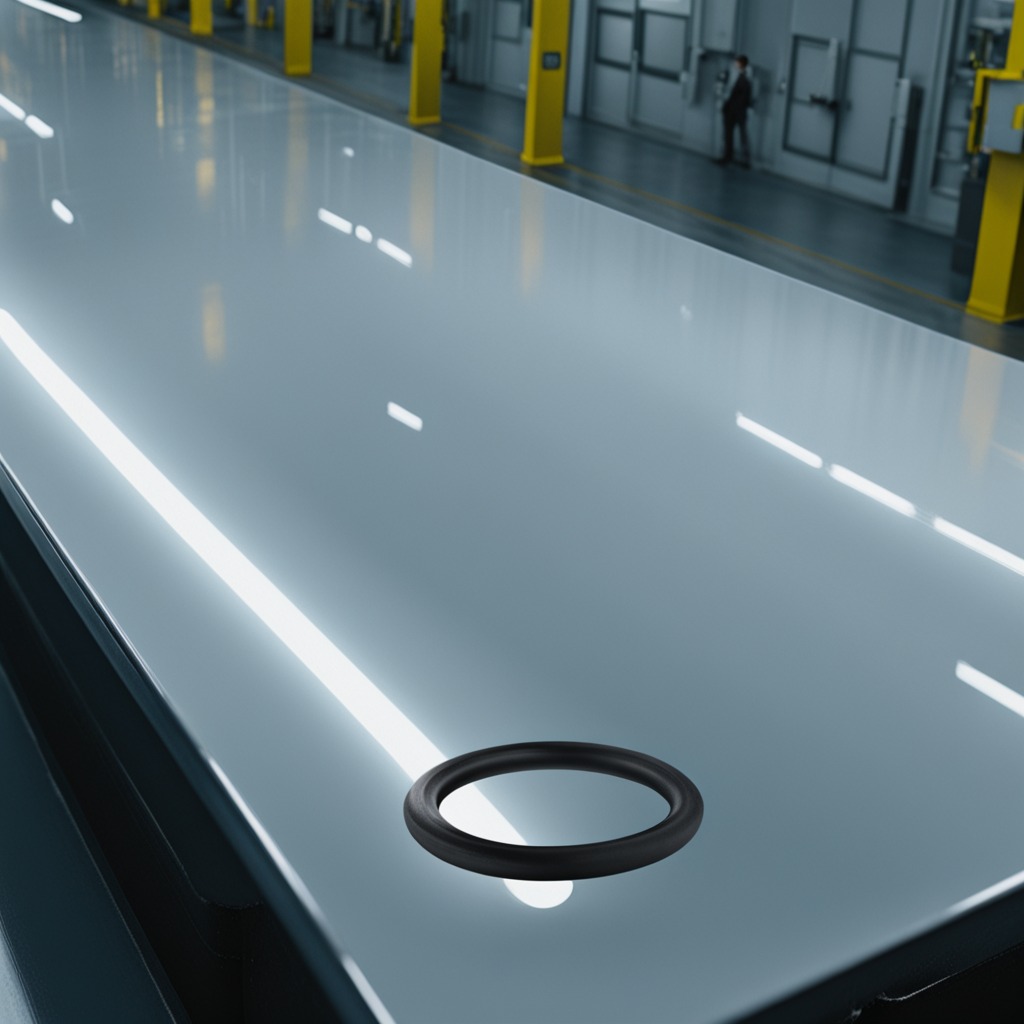
A rubber O-ring is lying on a table in a ship maintenance bay.